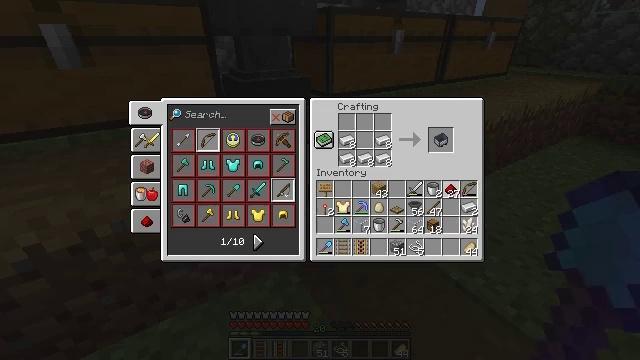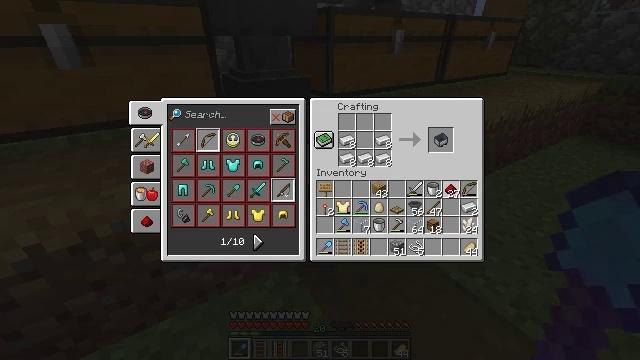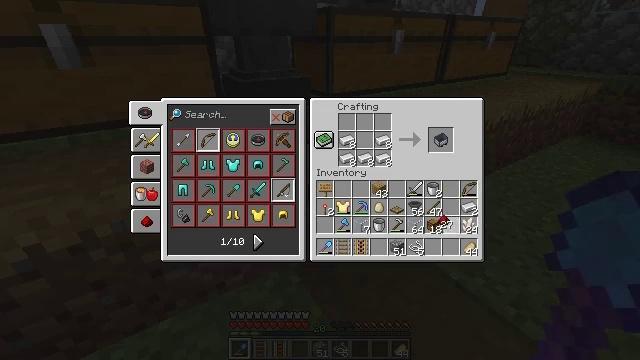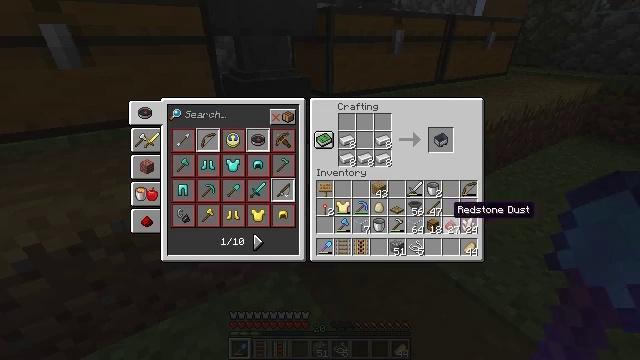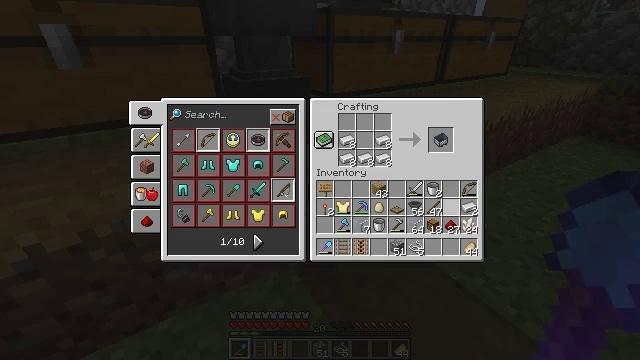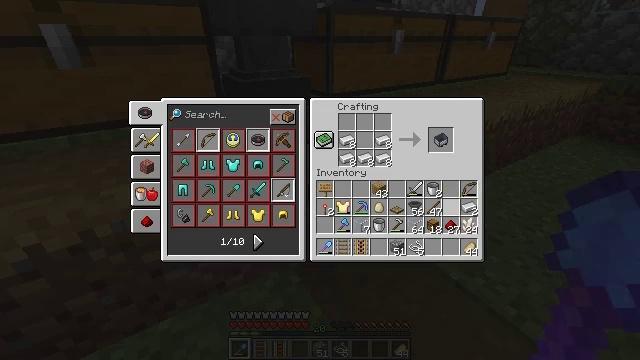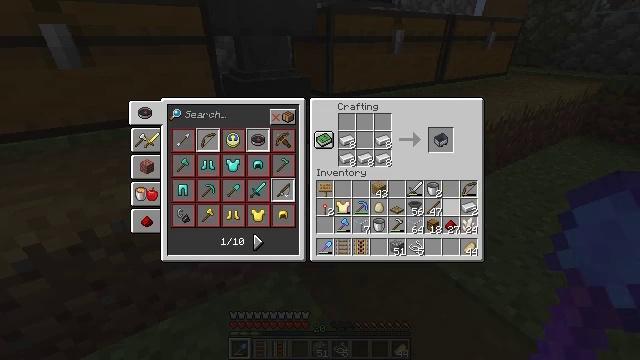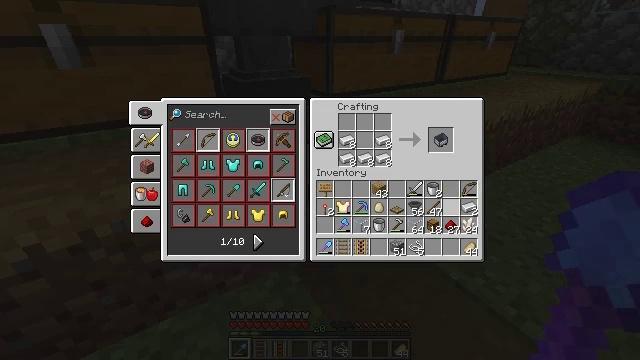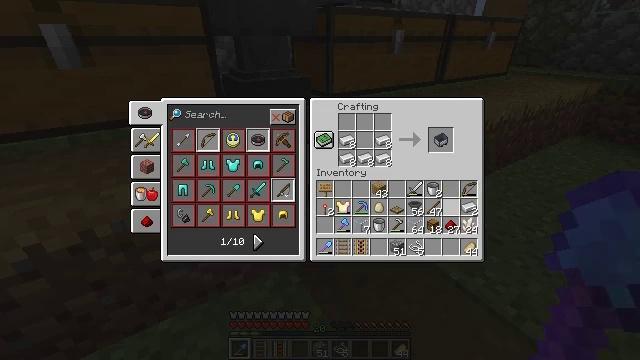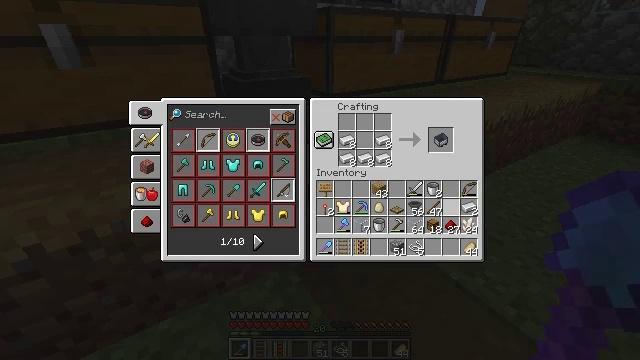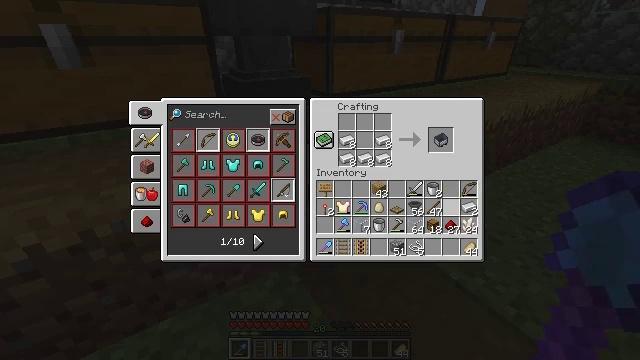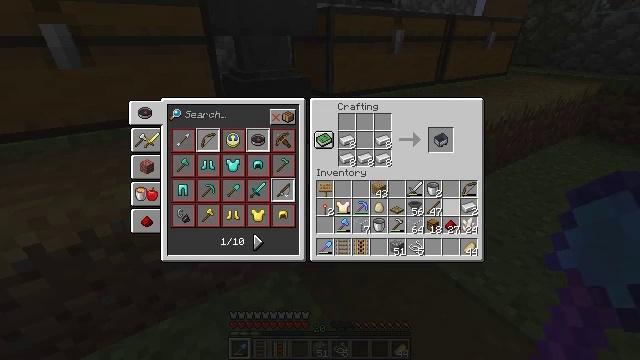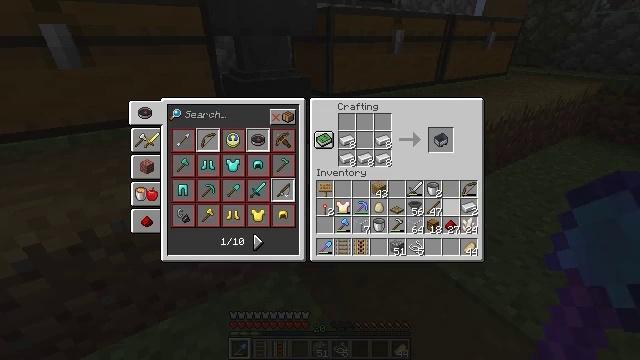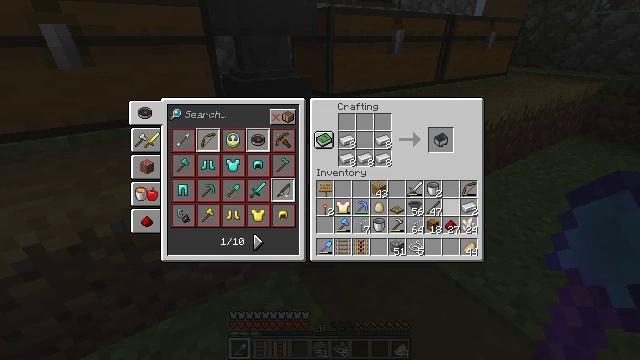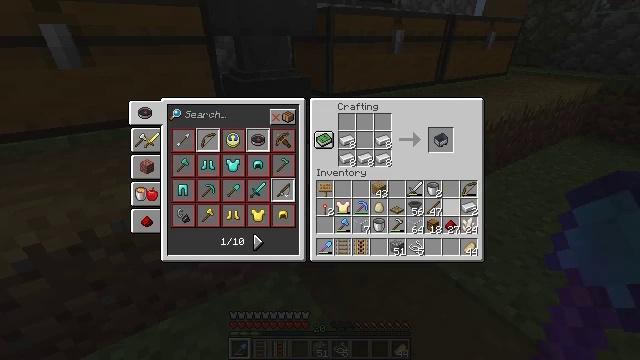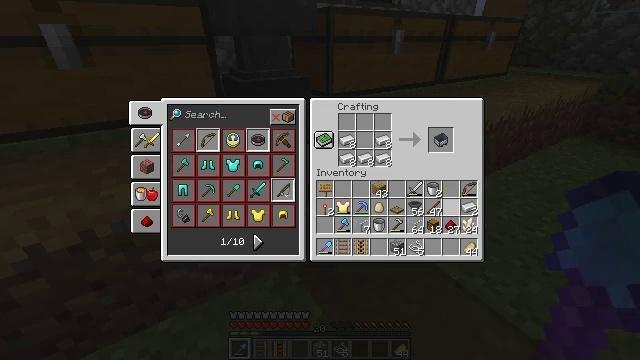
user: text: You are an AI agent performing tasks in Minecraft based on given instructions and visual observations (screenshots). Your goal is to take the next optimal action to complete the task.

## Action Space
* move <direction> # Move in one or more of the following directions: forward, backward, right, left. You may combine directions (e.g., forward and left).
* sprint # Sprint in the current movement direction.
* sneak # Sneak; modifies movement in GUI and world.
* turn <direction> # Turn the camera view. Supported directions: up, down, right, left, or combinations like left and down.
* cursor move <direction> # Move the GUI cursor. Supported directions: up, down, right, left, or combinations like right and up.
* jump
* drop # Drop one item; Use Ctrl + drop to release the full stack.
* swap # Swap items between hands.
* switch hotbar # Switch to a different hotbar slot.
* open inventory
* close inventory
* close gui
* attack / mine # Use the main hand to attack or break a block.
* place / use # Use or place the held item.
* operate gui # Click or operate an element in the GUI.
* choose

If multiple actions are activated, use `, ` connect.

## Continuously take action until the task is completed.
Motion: motion action
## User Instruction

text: Assemble a minecart with iron ingots at the crafting table.
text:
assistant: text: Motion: operate gui, open gui
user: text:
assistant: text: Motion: cursor move left and down, operate gui
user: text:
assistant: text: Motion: no_op
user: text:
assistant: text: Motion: no_op
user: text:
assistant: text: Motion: no_op
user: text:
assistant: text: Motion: no_op
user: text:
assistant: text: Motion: no_op
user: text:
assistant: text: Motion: no_op
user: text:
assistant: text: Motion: no_op
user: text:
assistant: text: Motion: no_op
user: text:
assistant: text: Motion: no_op
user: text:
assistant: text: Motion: no_op
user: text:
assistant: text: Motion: no_op
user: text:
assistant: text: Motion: no_op
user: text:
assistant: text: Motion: no_op
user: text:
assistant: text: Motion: cursor move down
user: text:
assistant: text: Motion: no_op
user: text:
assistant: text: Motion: no_op
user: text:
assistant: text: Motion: no_op
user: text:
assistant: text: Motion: operate gui
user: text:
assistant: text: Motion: operate gui
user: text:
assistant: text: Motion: cursor move up, operate gui
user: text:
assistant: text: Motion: no_op
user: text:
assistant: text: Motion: no_op
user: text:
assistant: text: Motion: no_op
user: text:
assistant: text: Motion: no_op
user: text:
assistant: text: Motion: no_op
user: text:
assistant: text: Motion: operate gui
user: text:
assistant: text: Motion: operate gui
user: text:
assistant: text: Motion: operate gui